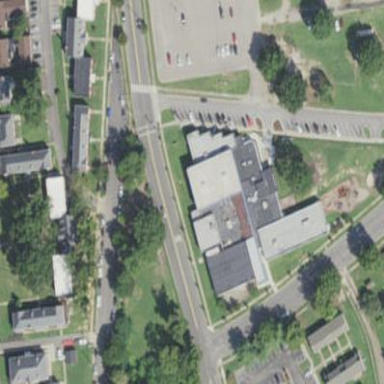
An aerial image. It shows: Building used as fitness center.